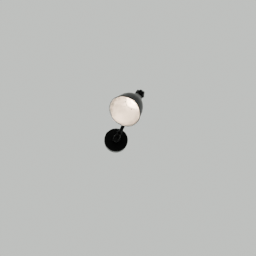
Label: lighting